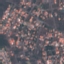
Label: Residential